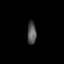
Tissue: lung
Cell type: Epithelial cells
Senescence score: 0.2052
Nuclear area (px): 198
Mean DAPI intensity: 85.525